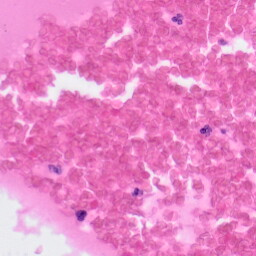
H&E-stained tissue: Colon